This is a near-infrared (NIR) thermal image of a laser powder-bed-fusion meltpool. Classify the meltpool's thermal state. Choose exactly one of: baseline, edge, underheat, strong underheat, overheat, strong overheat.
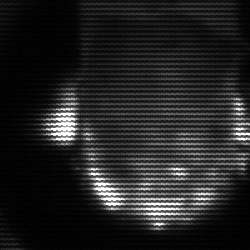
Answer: baseline